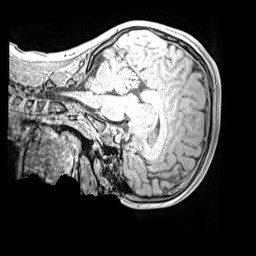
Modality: MP2RAGE
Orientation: sagittal
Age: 12
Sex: male
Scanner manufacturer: siemens
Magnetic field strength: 3 T
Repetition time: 4 s
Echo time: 0.00299 s